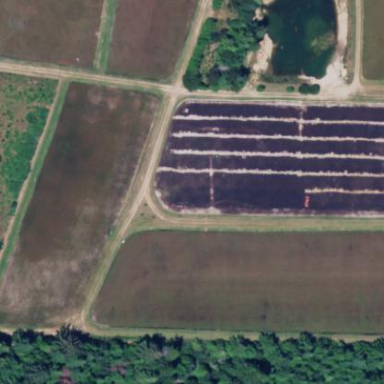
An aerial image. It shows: Farmland with cranberries as the crop.